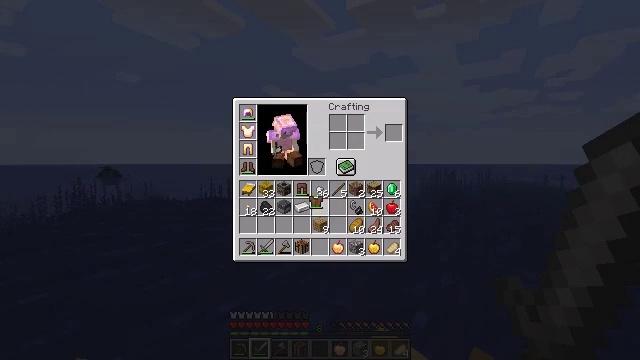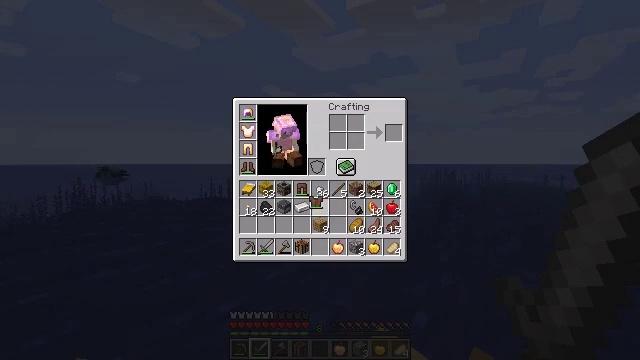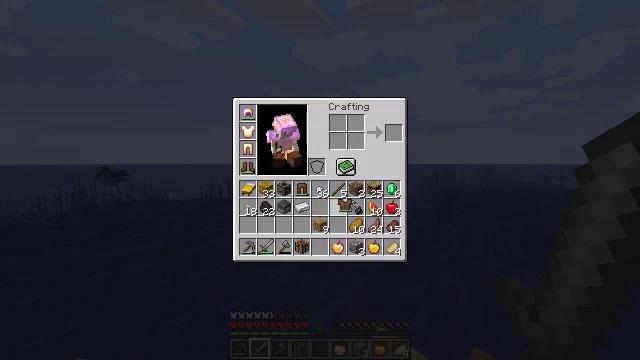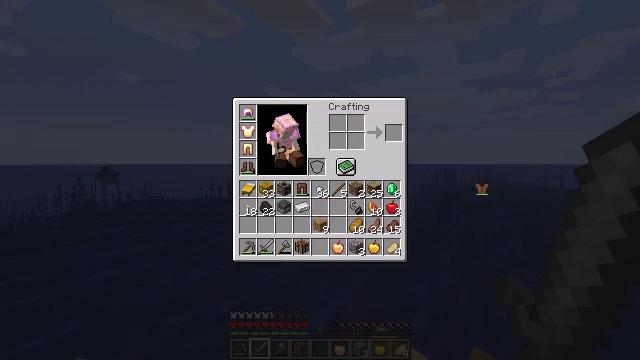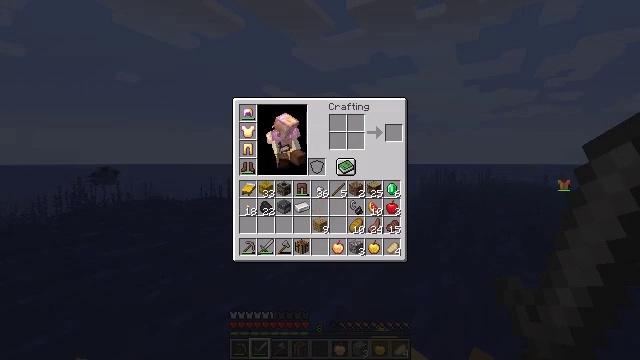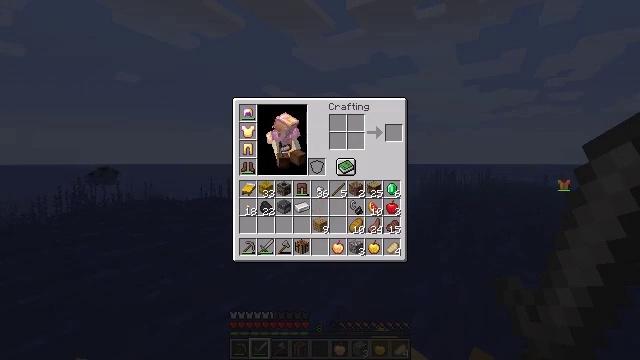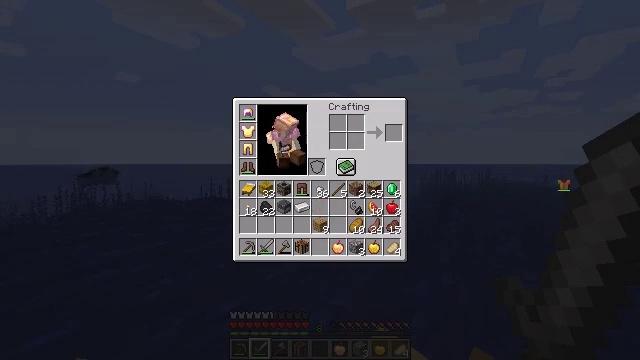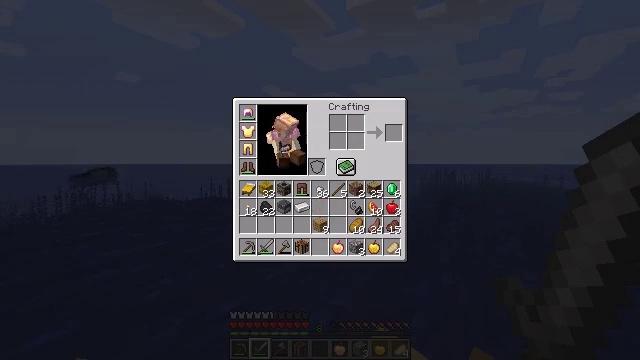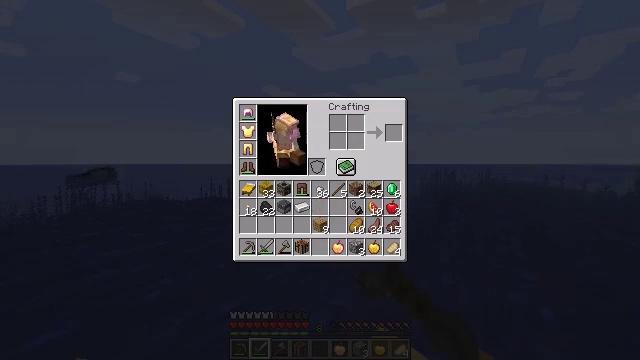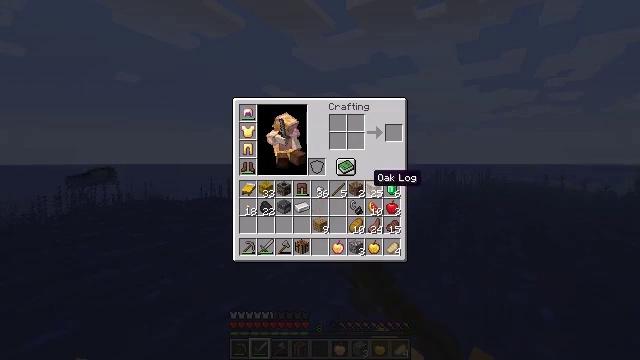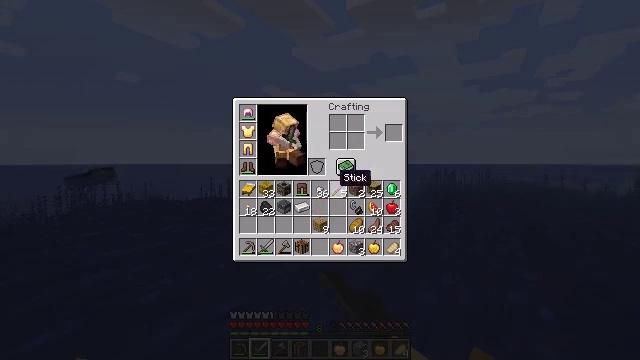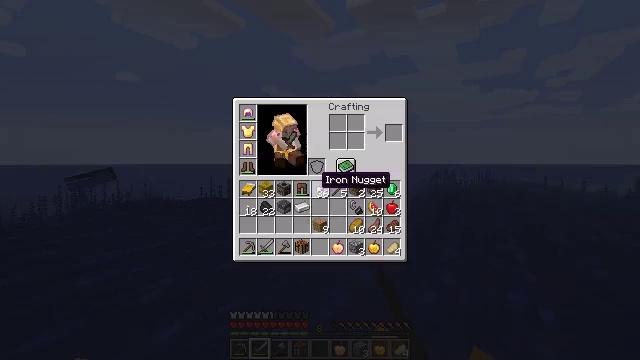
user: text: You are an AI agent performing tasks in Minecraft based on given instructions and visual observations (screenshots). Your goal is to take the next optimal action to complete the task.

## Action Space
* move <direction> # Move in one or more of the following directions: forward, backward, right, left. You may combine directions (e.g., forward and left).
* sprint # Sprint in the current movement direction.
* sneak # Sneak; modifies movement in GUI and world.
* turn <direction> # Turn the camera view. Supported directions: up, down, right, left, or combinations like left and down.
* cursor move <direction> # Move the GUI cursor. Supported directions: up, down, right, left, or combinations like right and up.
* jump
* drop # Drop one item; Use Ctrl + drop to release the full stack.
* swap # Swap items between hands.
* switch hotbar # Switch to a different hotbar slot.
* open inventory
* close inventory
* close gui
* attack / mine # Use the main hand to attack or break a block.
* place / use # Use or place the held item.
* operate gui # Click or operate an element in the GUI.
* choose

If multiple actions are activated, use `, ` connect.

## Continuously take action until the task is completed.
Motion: motion action
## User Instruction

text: Drop a leather chestplate.
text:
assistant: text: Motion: operate gui
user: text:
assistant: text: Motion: cursor move right, operate gui
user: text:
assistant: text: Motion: cursor move right and up
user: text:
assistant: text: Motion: cursor move right
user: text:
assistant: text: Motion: operate gui
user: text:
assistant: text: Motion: operate gui
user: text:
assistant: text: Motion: cursor move left
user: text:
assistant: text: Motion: cursor move left
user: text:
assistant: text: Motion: cursor move left
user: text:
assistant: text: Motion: cursor move left
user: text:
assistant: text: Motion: cursor move left
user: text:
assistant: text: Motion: no_op